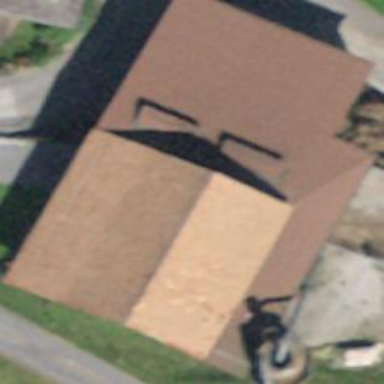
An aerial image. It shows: Shed building.